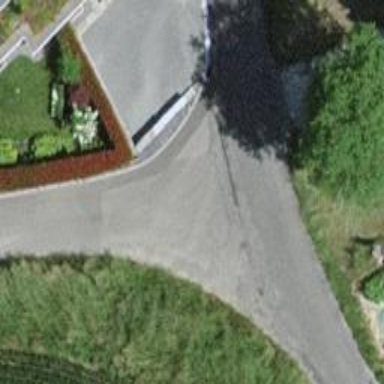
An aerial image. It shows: Residential road paved with concrete.